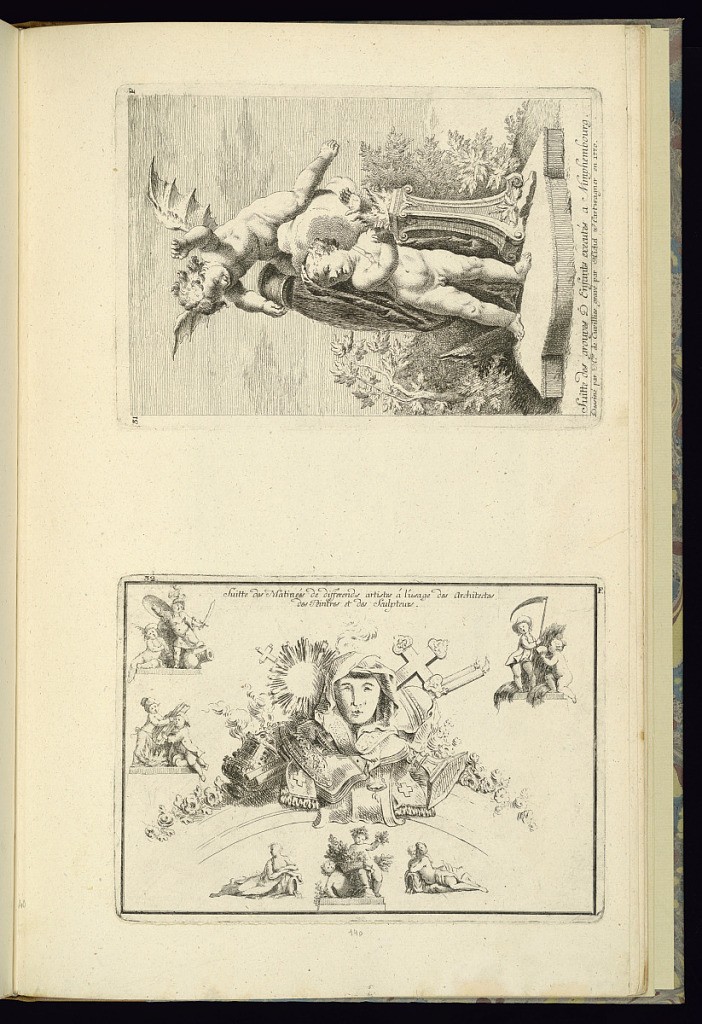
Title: Design with Crowning Elements, Including Groups of Figures or an Ecclesiastical Trophy
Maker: François de Cuvilliés the younger, German, 1731 - 1777
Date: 1770
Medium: Etching and engraving on off-white laid paper
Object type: Print
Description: Left plate on a sheet printed with two plates. Depicts designs for groups of children as well as an ecclesiastical trophy.